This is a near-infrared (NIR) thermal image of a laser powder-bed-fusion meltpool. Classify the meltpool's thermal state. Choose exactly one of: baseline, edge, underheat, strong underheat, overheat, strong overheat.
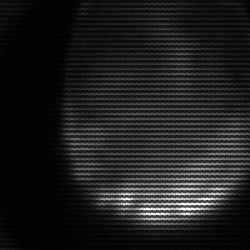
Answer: edge